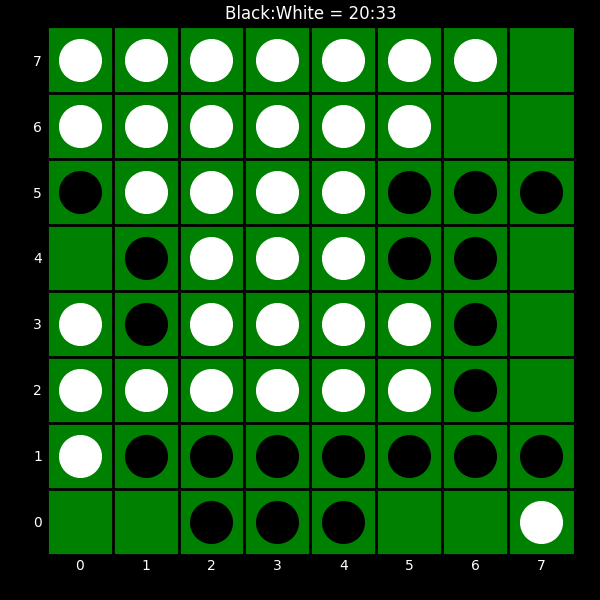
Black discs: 20
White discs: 33